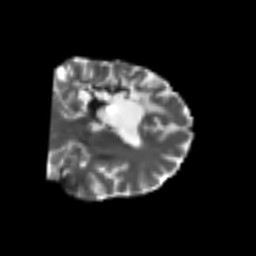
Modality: T2w
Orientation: coronal
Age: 31
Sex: female
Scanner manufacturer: siemens
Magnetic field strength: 3 T
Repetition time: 4.999 s
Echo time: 0.07946 s